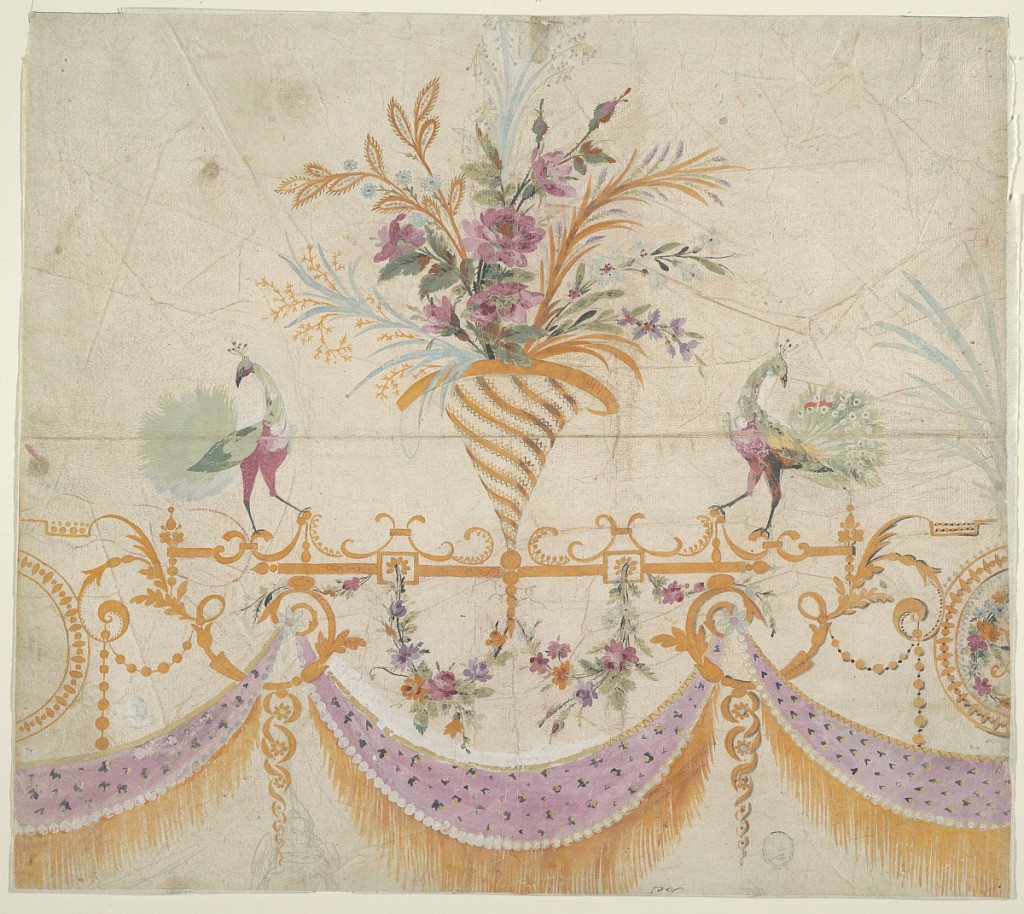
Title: Drawing
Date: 1790-1800
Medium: Pencil. Various gouache colors. White. Paper;
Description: Fringed drapery festoons are suspended from scrolls which are fastened to a crest and which support circular medallions with floral design. Pairs of flower festoons hang from the crest over each drapery festoon. From the crest rise alternatively a one basket with a bunch of flowers and a leaf. Peacocks stand in the intervals. Not quite one repeat is shown... Reverse: indistinct pencil sketch.